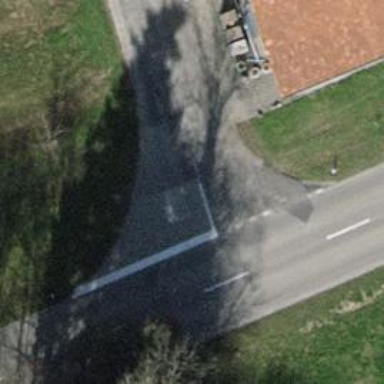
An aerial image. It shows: Guidepost providing information.